Question: Parent Object has a to many relationship to it's self as it's children.

When I fetch all the children of an object, the request also returns the parent object via the inverse relationship.
Is there a way within a fetch request to exclude the inverse relationship so that the result will only contain the children objects?
My solution thus far has been to implement a method within the custom NSManagedObject class for Object that returns a filtered array of the children.
'''
-(NSArray *)getChildrenOfObjectWithoutParent:(int)parentId
{
NSArray *results = [[self.children allObjects] filteredArrayUsingPredicate:[NSPredicate predicateWithFormat:@"(objId != %d)", parentId]];
return results;
}
'''
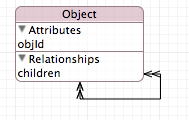
Answer: A cleaner solution would be to have two relationships:
- 'children'- 'parent'
and define these as mutual inverse relationships.
Then 'self.children' gives exactly the child objects, without any problems or tricks.

(I assume from your description that an object can have only one parent. If an object has multiple parents, you would define 'parent' also as relationship.)
Another advantage of this setup is that you can define the different Core Data "Delete Rules" for the relationship.
One useful example is:
- 'children'- 'parent'
The effect would be that if one object is deleted, all its children objects are also deleted automatically, and the object is removed from the parent objects children.